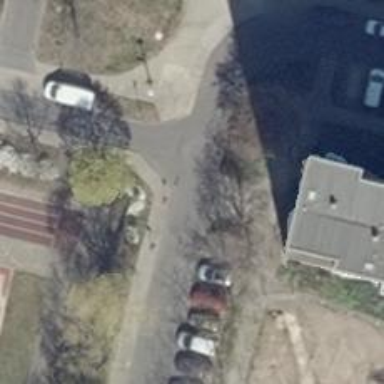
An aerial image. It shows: Concrete footway.